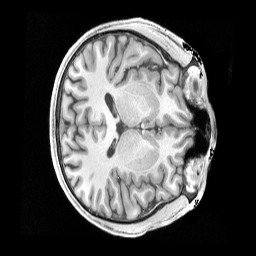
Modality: T1w
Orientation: axial
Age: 29
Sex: male
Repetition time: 2.4 s
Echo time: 0.00222 s